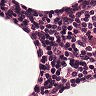
Metastatic tissue present: no